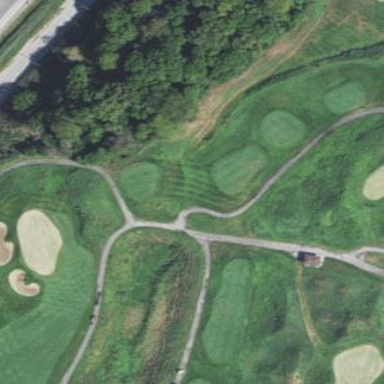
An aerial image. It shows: Area with grass used as rough in golf course.